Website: crate-barrel
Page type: billing-address
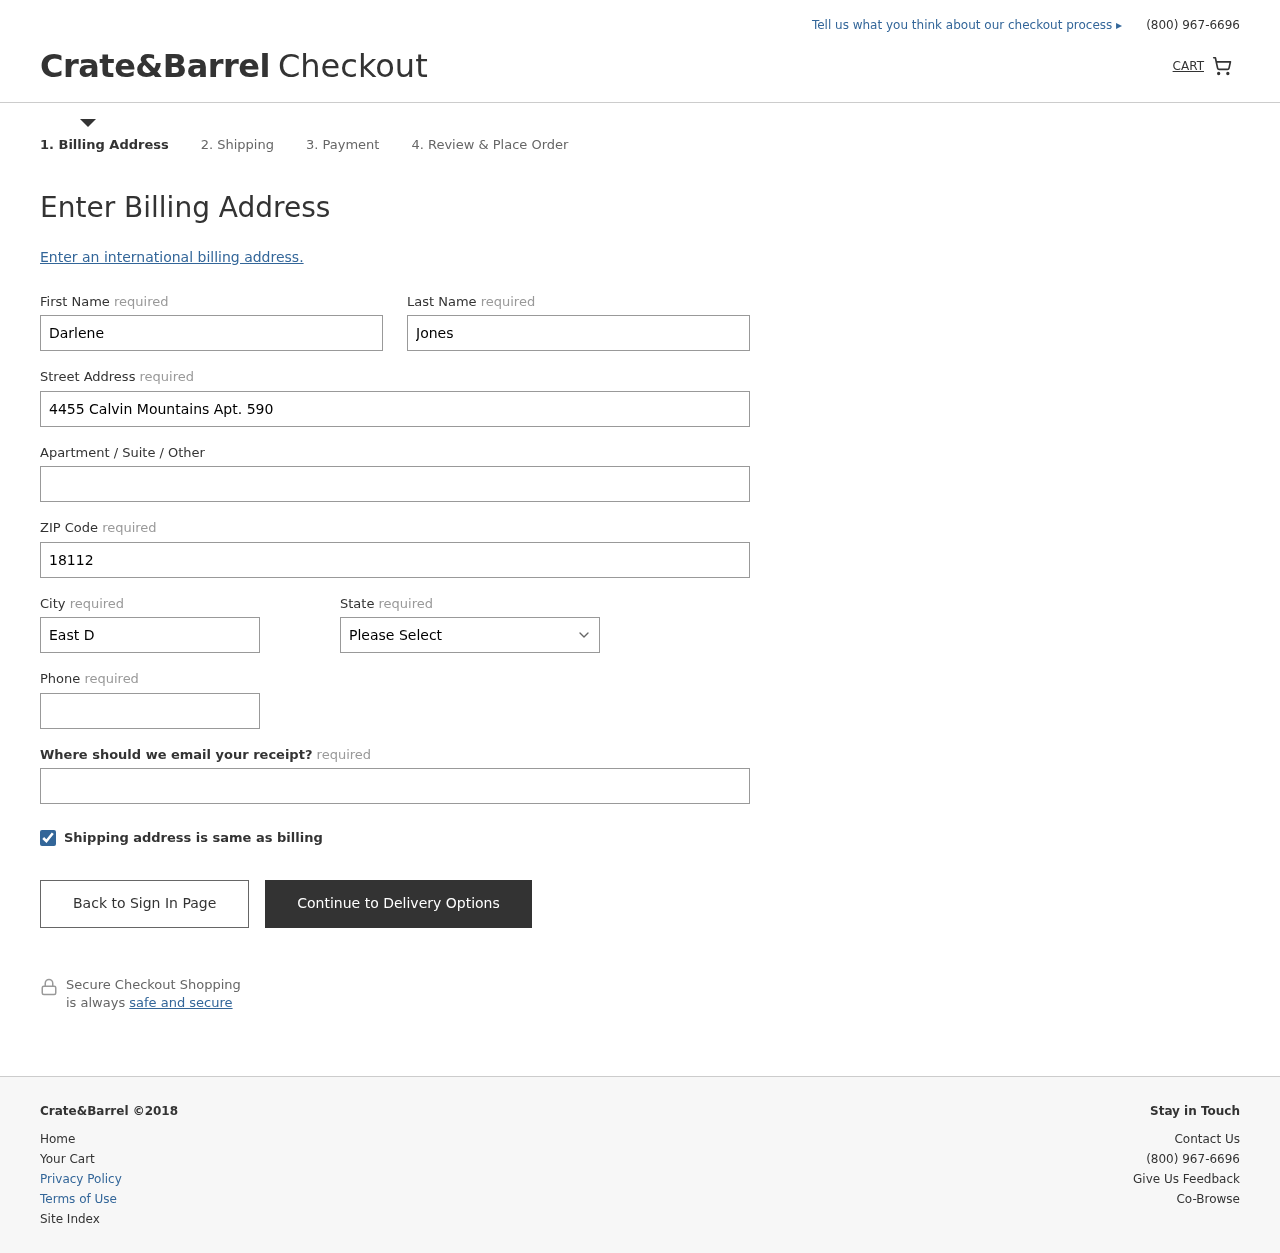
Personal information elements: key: PII_STATE
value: Oklahoma
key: PII_FIRSTNAME
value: Darlene
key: PII_LASTNAME
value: Jones
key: PII_STREET
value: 4455 Calvin Mountains Apt. 590
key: PII_POSTCODE
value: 18112
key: PII_CITY
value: East Diana
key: PII_PHONE
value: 7119379508
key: PII_EMAIL
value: darlene_jones@hotmail.com